Aerial crown-view tile of a tropical tree (Barro Colorado Island, Panama), acquired 20240813:
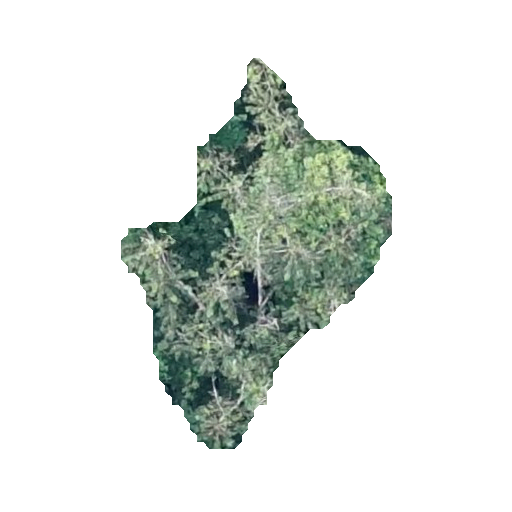
Species: Virola surinamensis
GBIF accepted scientific name: Virola surinamensis
Crown area: 82.546 m²